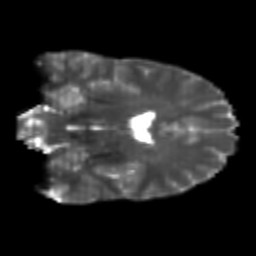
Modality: T2w
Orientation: coronal
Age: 22
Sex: male
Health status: healthy
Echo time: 0.074 s